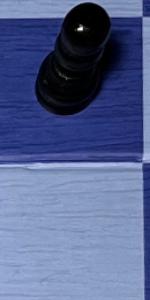
Label: Empty